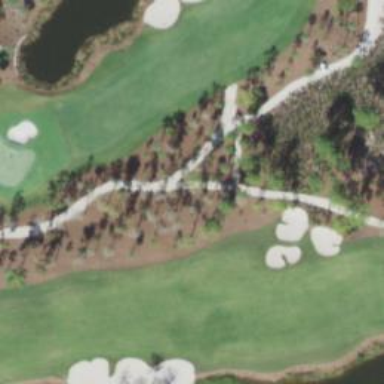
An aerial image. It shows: Footway that resembles golf path.